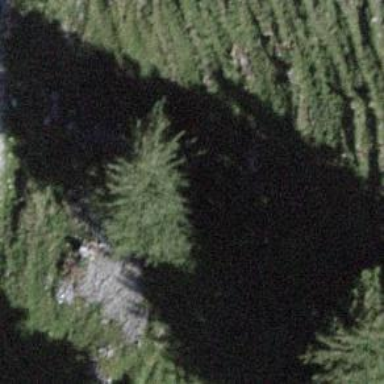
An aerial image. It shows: Evergreen needle-leaved tree.